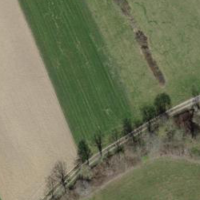
EUNIS habitat code: 25
Species observed at this site:
Filipendula ulmaria